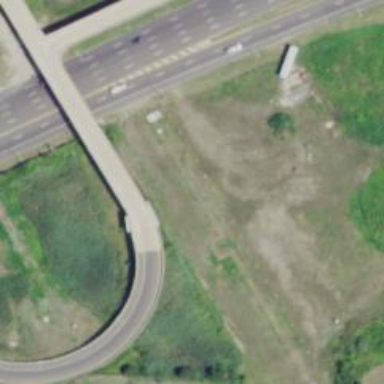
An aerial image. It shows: Trunk link highway bridge.